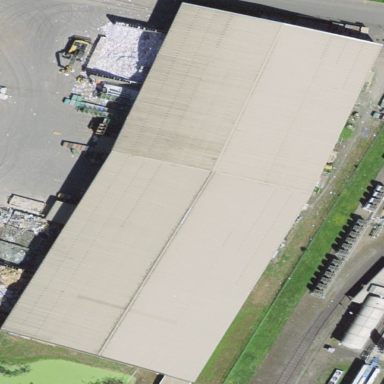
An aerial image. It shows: Industrial building.